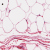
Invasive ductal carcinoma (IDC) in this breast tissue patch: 0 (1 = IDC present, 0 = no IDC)